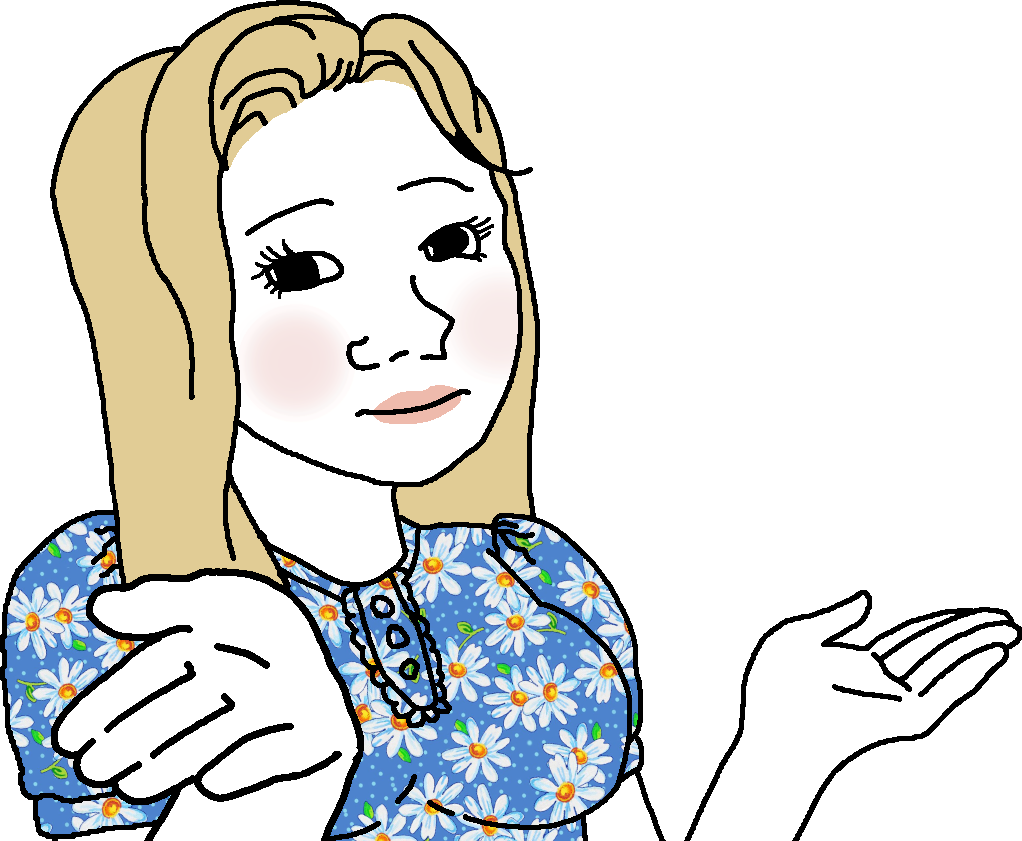
Label: 5_Trad_Wife